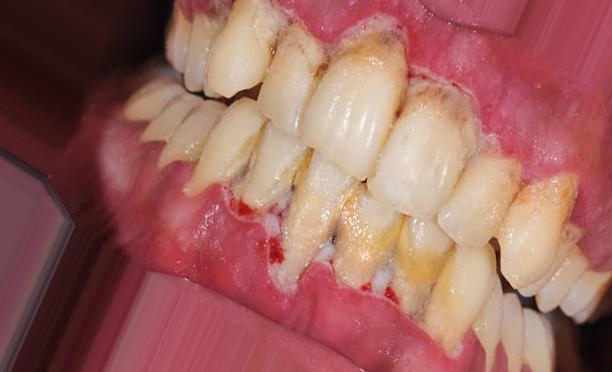
Condition: Tooth Discoloration